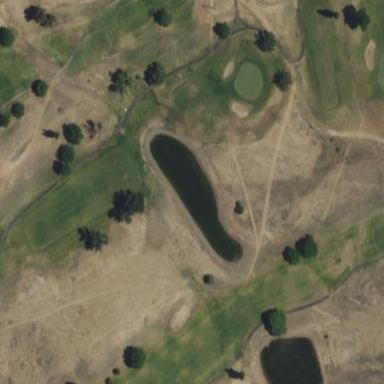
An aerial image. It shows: Water hazard in golf course. The hazard is natural water feature.